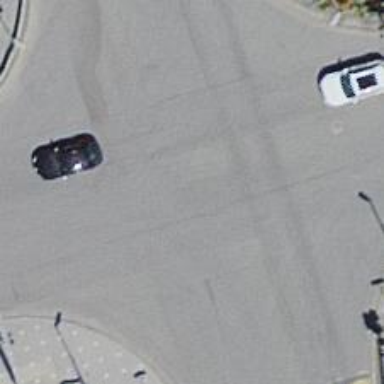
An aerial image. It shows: Road with traffic signals.